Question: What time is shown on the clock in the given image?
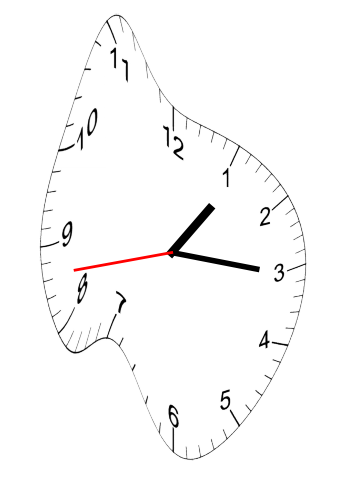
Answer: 01:15:43